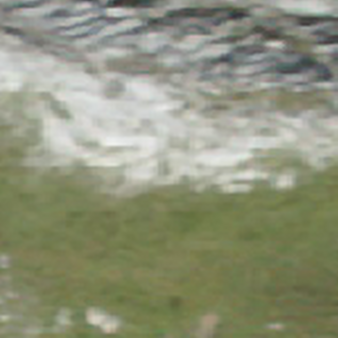
Label: other